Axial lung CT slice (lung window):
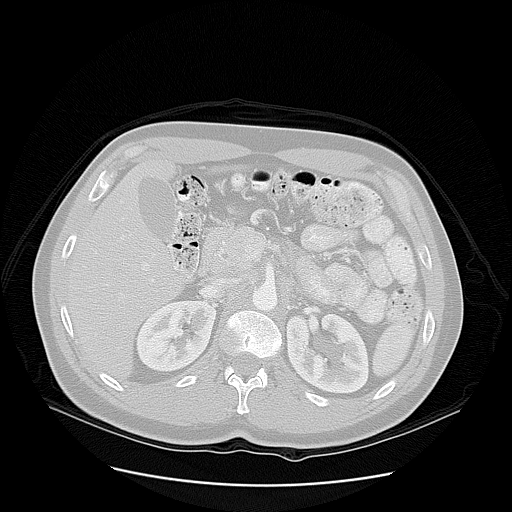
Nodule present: no